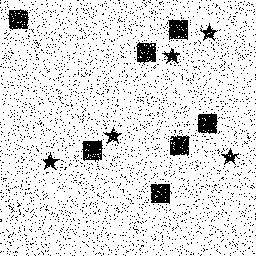
Squares: 7
Triangles: 0
Stars: 5
Total shapes: 12